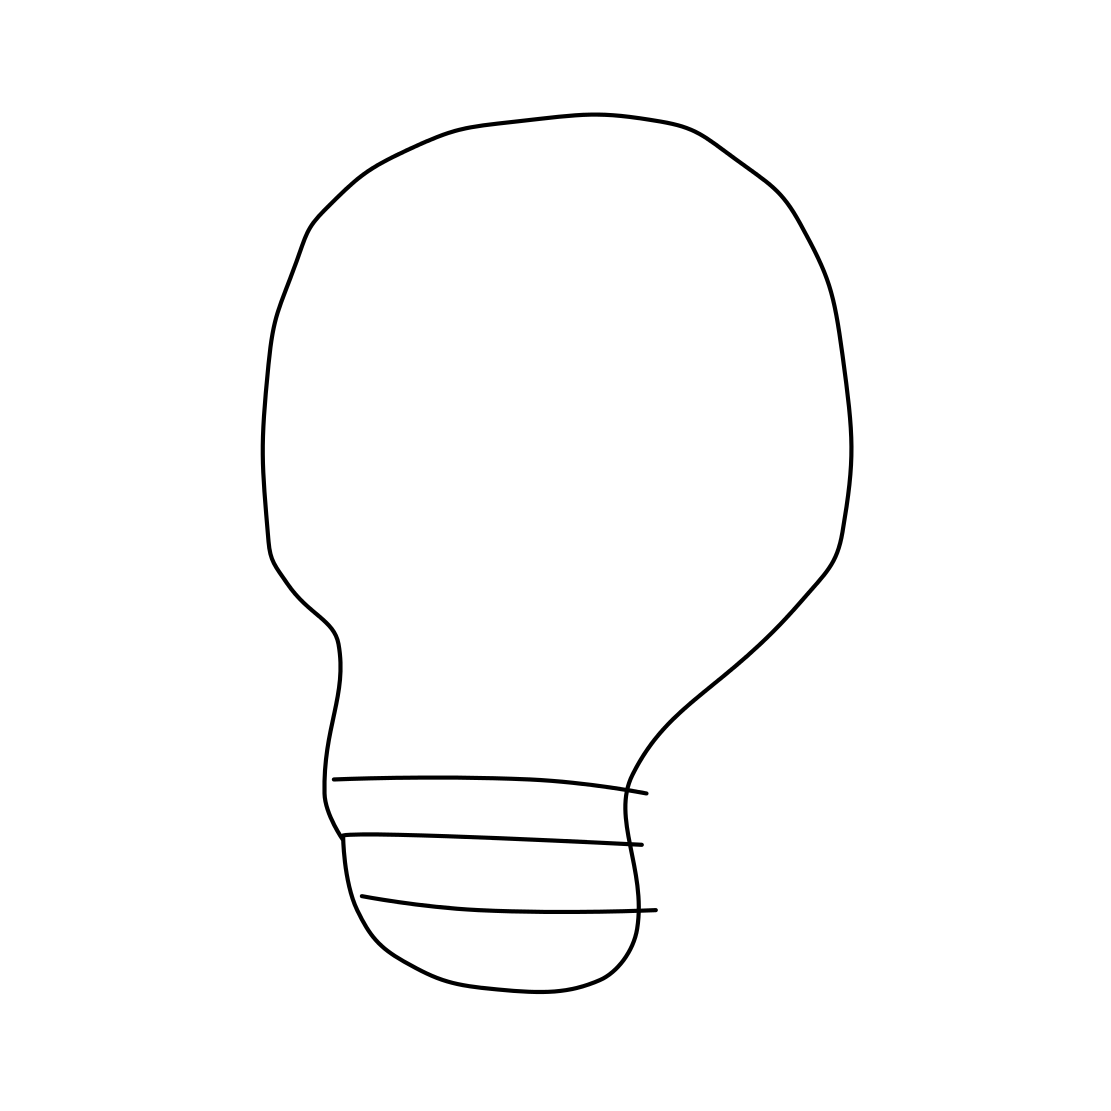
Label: lightbulb